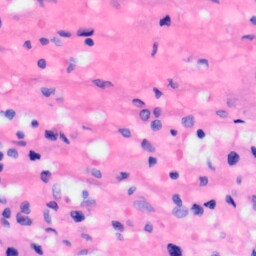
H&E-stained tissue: Liver